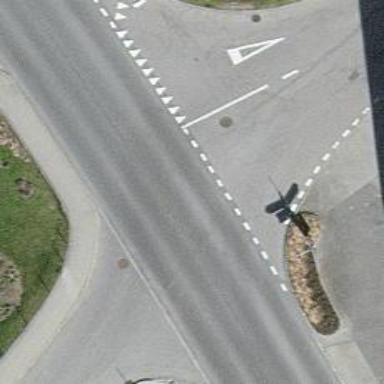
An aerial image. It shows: Secondary road with asphalt surface and sidewalks on both sides.